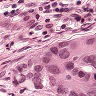
Metastatic tissue present: yes